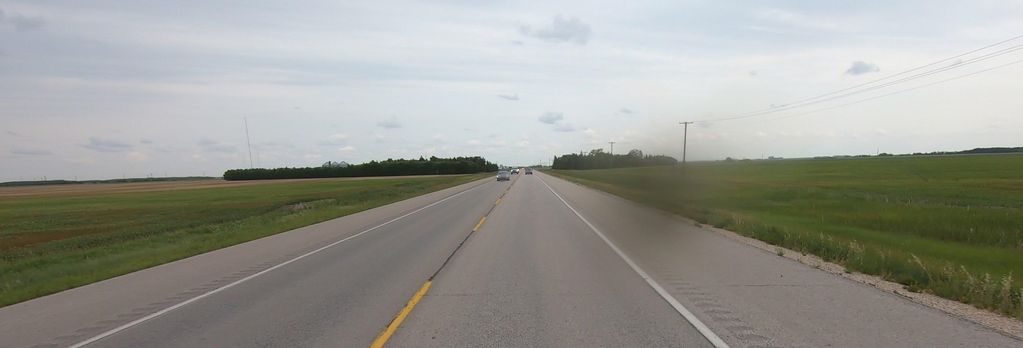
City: winnipeg